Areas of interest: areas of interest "Comprehensive Gymnasium"
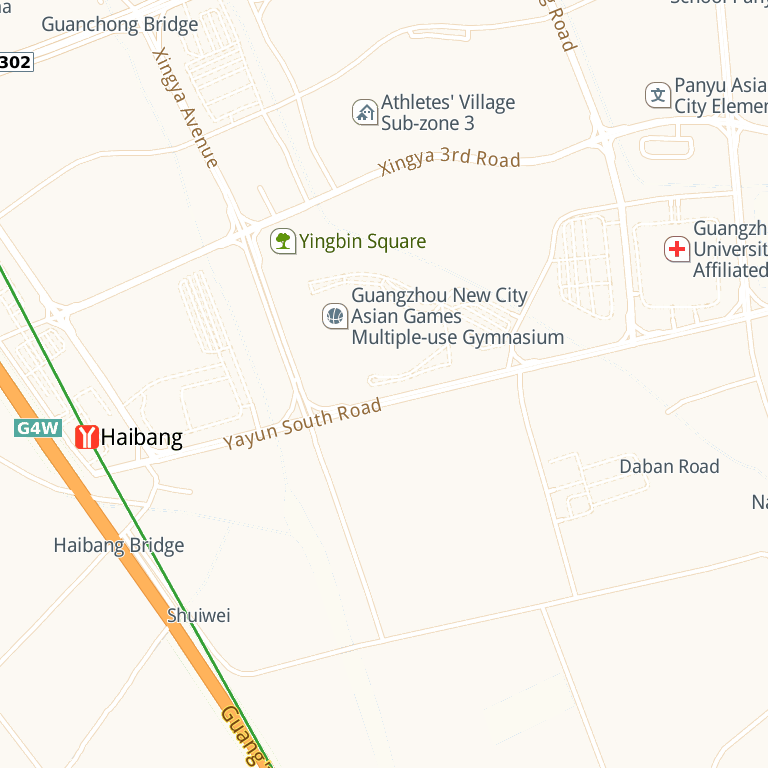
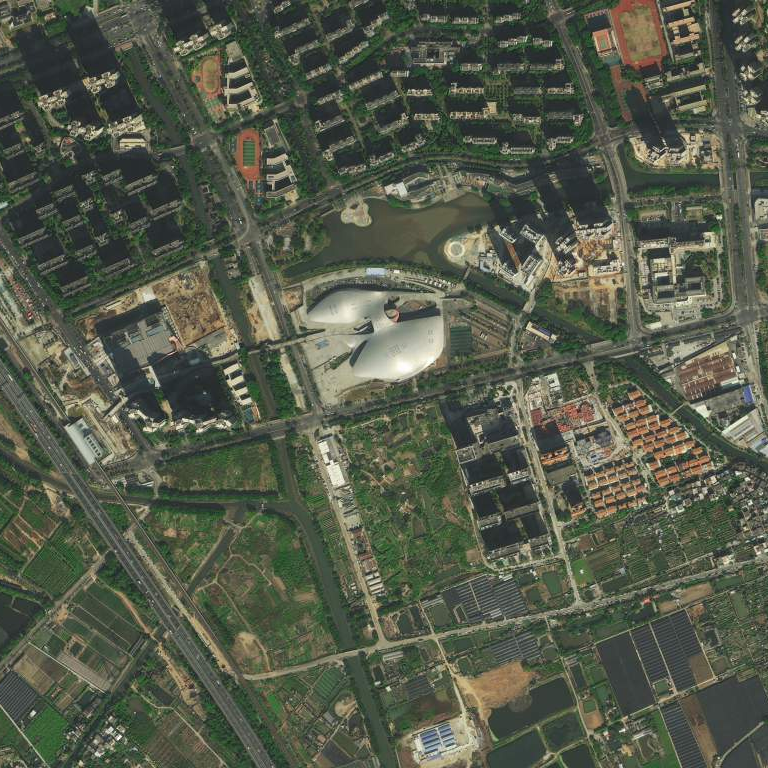